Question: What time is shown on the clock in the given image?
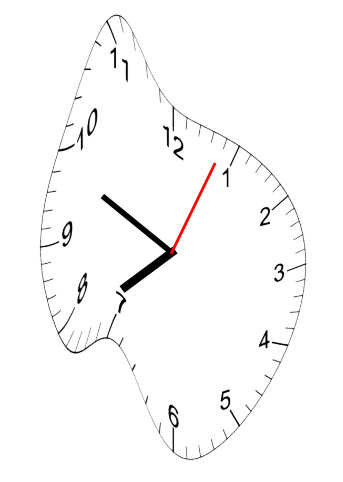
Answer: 07:49:04